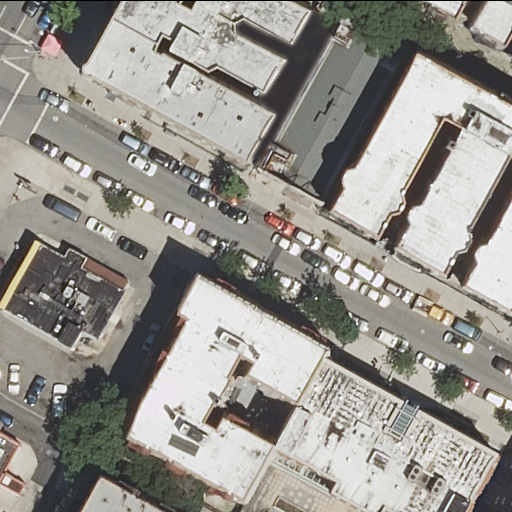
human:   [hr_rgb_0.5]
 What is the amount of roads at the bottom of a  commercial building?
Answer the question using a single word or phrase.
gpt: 0

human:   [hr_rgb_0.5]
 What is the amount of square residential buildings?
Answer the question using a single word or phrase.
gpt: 0

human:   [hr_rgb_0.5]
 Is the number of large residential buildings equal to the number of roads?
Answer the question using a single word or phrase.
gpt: no

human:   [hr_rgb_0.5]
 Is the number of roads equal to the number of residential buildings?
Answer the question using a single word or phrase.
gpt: no

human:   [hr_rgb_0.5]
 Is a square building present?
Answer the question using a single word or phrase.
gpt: no

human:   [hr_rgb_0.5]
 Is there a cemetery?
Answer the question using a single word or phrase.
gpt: no

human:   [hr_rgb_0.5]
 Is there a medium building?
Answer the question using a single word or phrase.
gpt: yes

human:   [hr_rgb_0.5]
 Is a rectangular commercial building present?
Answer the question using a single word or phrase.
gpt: no

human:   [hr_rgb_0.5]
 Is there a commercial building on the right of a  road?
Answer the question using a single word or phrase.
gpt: no

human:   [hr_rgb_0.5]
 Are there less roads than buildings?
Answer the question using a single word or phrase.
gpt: yes

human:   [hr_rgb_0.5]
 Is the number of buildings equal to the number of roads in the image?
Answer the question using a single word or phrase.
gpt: no

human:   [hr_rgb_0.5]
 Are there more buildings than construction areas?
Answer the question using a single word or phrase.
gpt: yes

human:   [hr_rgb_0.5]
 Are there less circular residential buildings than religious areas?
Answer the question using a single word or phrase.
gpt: no

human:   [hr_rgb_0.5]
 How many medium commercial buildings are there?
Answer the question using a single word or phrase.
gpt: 0

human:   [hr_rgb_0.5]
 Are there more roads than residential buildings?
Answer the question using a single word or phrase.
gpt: no

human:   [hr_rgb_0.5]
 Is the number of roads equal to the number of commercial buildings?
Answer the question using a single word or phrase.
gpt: no

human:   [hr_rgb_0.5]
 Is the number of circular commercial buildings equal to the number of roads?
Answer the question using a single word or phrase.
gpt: no

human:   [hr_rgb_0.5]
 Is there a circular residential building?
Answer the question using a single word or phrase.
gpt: no

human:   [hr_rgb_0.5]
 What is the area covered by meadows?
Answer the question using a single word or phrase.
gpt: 0m2

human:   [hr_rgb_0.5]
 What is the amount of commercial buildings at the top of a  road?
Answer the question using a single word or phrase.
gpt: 0

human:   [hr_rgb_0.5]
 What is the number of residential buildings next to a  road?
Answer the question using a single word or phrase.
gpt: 11

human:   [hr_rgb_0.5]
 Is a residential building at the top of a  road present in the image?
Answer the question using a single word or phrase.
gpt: yes

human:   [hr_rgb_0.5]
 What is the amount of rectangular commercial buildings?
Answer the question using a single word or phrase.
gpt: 0

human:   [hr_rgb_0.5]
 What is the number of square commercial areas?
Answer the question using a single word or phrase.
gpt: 0

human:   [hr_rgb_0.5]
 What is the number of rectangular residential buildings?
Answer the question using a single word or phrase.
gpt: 3

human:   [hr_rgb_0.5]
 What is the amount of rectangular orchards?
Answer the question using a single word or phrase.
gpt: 0

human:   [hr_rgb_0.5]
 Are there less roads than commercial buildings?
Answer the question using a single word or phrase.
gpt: no

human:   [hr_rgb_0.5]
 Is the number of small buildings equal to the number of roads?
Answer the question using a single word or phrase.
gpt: no

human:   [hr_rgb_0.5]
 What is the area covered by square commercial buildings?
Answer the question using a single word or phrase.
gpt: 0m2

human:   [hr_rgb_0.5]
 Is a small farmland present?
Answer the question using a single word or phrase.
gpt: no

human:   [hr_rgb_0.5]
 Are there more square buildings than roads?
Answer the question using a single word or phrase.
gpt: no

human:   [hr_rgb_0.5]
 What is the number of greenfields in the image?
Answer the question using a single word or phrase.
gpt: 0

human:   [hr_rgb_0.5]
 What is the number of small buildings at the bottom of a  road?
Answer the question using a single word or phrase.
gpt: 1

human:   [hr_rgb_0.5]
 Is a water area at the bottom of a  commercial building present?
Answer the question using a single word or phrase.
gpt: no

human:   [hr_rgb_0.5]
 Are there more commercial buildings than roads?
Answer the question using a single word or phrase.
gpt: no

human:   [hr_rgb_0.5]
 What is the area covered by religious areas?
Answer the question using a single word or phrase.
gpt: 0m2